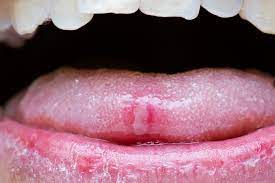
Condition: Mouth Ulcer